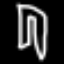
Label: pants